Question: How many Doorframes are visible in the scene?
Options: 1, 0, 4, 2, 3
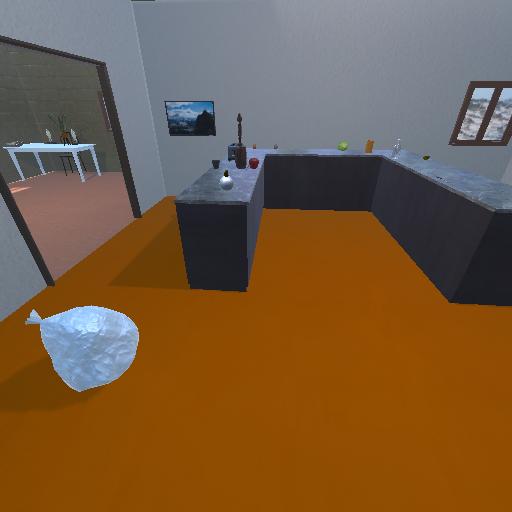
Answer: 1